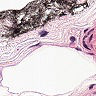
Metastatic tissue present: no